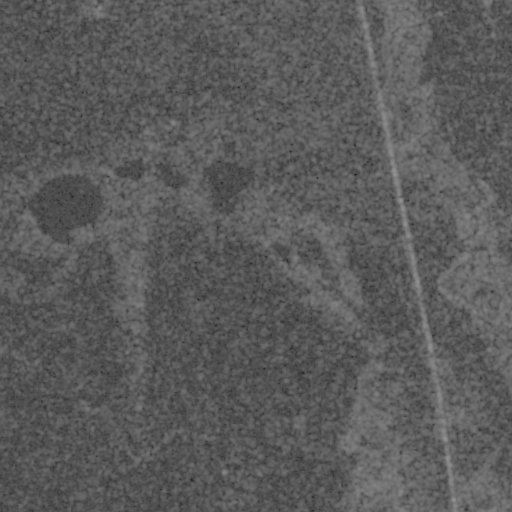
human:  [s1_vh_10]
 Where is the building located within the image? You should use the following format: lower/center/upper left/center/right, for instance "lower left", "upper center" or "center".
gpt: The building is located in the upper right of the image.
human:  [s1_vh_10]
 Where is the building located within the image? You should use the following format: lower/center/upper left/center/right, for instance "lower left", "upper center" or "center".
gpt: The building is located in the upper of the image.
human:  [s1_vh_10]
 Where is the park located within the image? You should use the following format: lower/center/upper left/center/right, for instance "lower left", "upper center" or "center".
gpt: There is no park in the image.

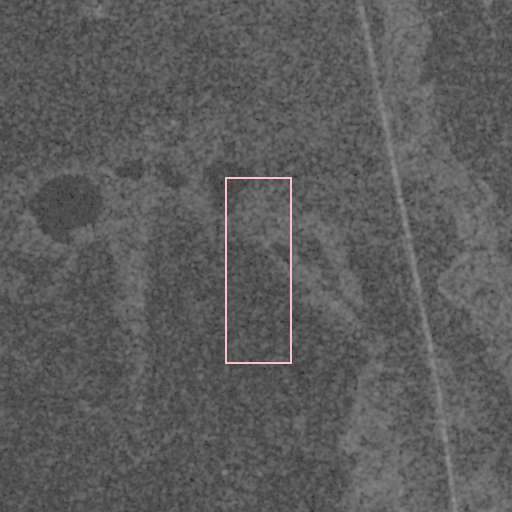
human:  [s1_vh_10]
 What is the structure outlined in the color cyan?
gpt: There is no cyan outline.
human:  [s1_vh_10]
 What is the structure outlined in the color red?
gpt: There is no structure outlined in red.